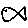
Label: fish